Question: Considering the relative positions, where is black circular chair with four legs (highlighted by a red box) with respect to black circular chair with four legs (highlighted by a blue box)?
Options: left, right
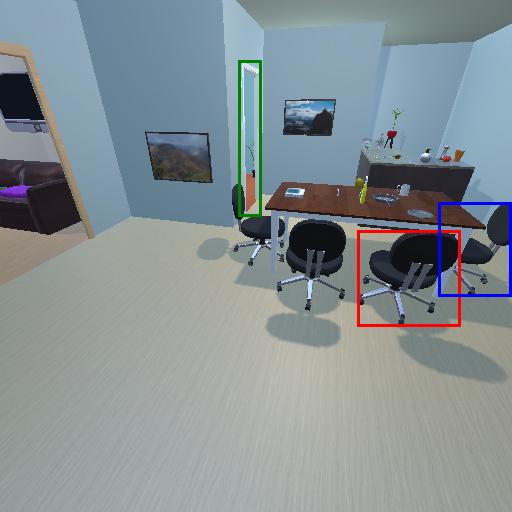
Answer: left